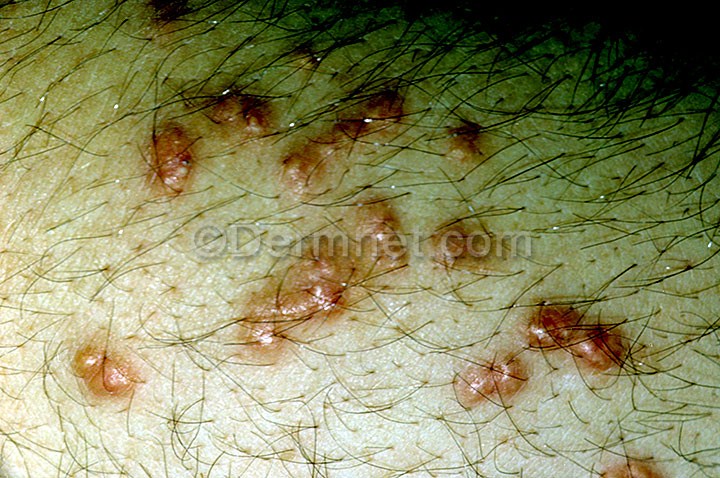
Disease: Systemic Disease